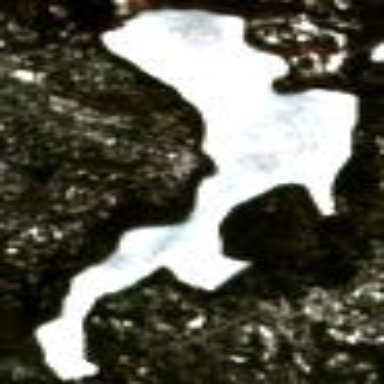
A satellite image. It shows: Serene lake.